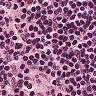
Metastatic tissue present: no